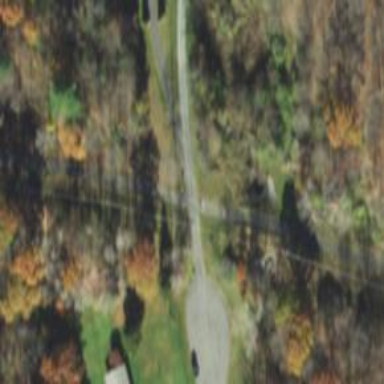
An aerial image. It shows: Unmarked road crossing.